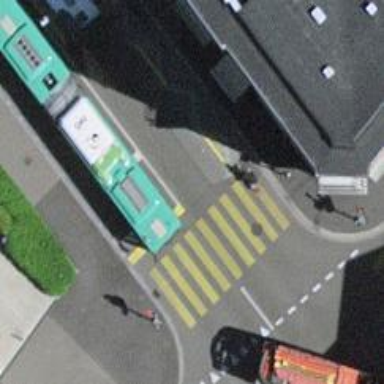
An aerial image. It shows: Road crossing with traffic signals.